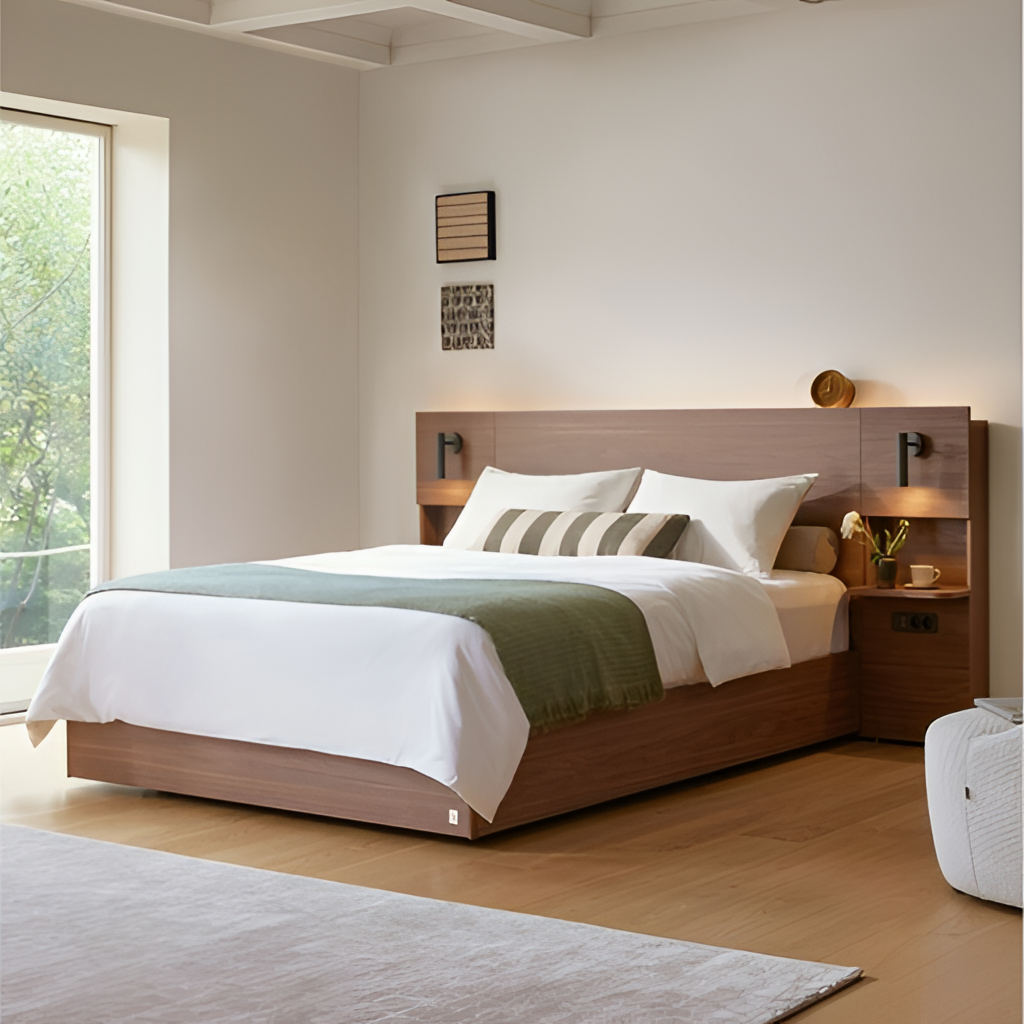
wood illuminated headboard bed, bedroom, wood flooring, with plank pattern, white paint wallpaper, with solid pattern, contemporary